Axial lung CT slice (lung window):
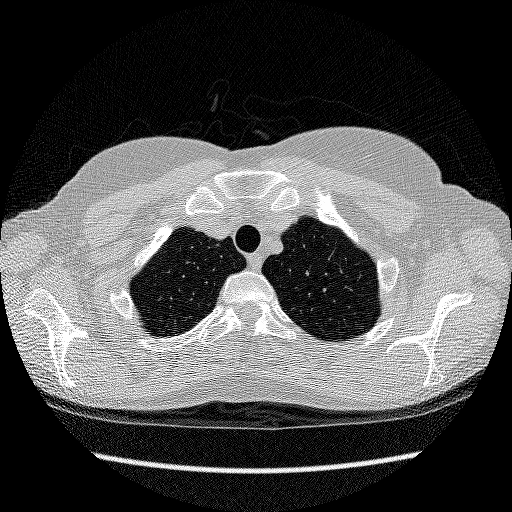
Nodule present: no